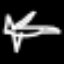
Label: airplane